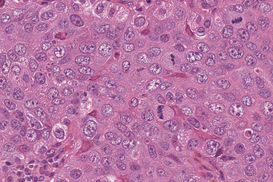
Tumor epithelial tissue: yes
Tumor-associated stroma tissue: no
Normal tissue: no